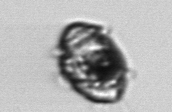
Label: Proterythropsis